Question: I created below heatmap

for which I used this code:
'''
library(ggplot2)
library(reshape2)
winners_min_expd0 <- matrix(c(NA, 2, 2, 3, NA, 3, 2, 2, NA), nrow=3, ncol=3, byrow = T)
colnames(winners_min_expd0) <- c("homophily","heterophily","preferential")
rownames(winners_min_expd0) <- c("homophily","heterophily","preferential")
melted_min_expd0 <- melt(winners_min_expd0)
colnames(melted_min_expd0) <- c("winning", "looses", "times")
p_min_expd0 <- ggplot(melted_min_expd0, aes(looses, winning)) +
geom_tile(aes(fill = times), colour = "white") +
scale_fill_gradient(low = "white", high = "red") +
ggtitle("Min function, exp decay off") +
scale_y_discrete(limits=c("preferential", "heterophily", "homophily")) +
xlab("(x) looses against (y)") + ylab("(y) winning over (x)")
p_min_expd0
'''
I would like to:
- '<0:5>''{0,1,4,5}'- '5 = hot red''4 = red'<URL>'- -
Help appreciated, as well as shorter code.
Thanks!
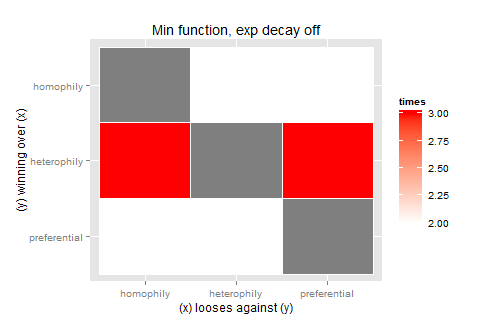
Answer: Here are some modifications
'''
p_min_expd0 <- ggplot(melted_min_expd0, aes(looses, winning)) +
geom_tile(aes(fill = cut(times, breaks=0:5, labels=1:5)), colour = "grey") +
ggtitle("Min function, exp decay off") +
scale_y_discrete(limits=c("preferential", "heterophily", "homophily")) +
scale_fill_manual(drop=FALSE, values=colorRampPalette(c("white","red"))(5), na.value="#EEEEEE", name="Times") +
xlab("(x) looses against (y)") + ylab("(y) winning over (x)")
'''
Since you want a discrete scale, you can take care of your first two "wishes" by doing the conversion yourself with 'cut()'. This makes a discrete variable from a continuous one. Since we are using a deiscrete scale now, we must set the color ramp ourselves with the 'scale_fill_manual'. The "grid" color is set with the 'colour=' parameter in 'geom_tile'. The NA color is set with 'scale_fill_maual(na.value=)'.